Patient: sex F, age 58
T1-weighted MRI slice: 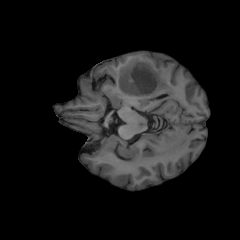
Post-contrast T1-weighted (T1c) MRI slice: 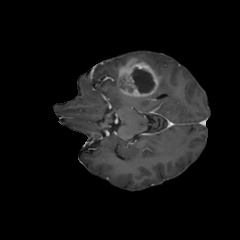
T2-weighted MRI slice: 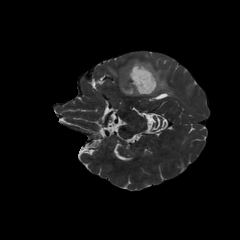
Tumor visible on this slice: yes
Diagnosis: Glioblastoma, IDH-wildtype
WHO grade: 4